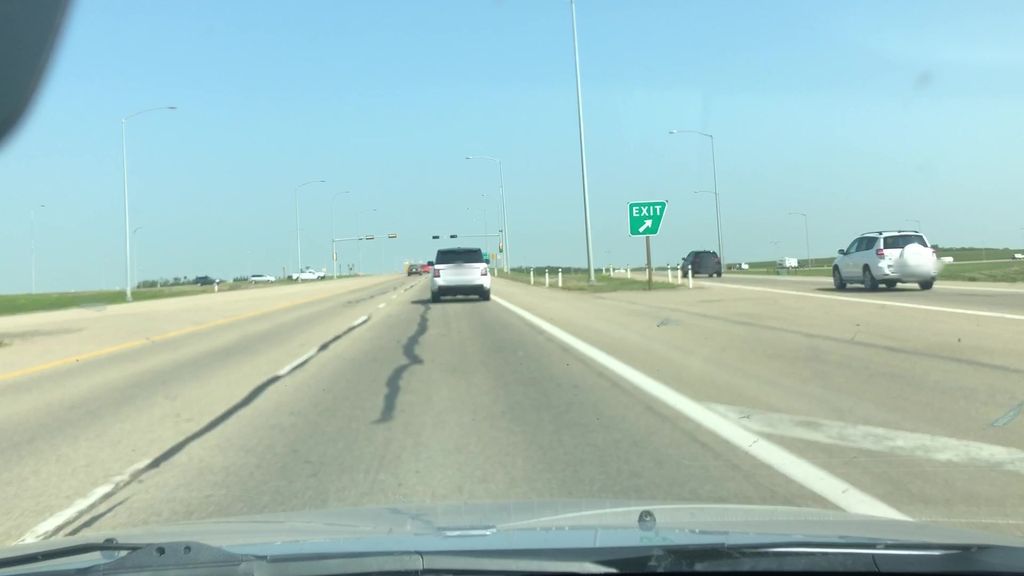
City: edmonton